Field crop: tomato
Growth stage: 1
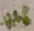
Species: portulaca